Aerial crown-view tile of a tropical tree (Barro Colorado Island, Panama), acquired 20250317:
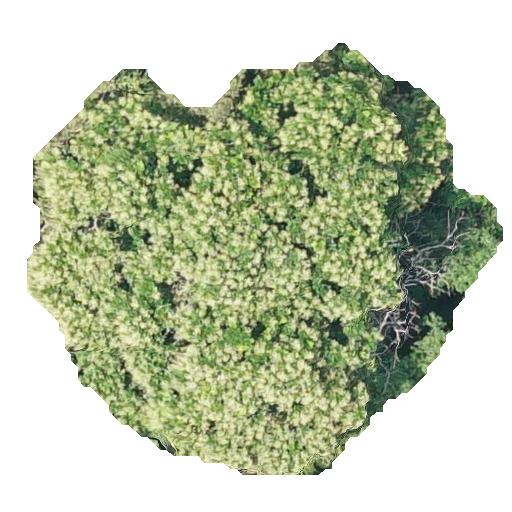
Species: Anacardium excelsum
GBIF accepted scientific name: Anacardium excelsum
Crown area: 212.989 m²